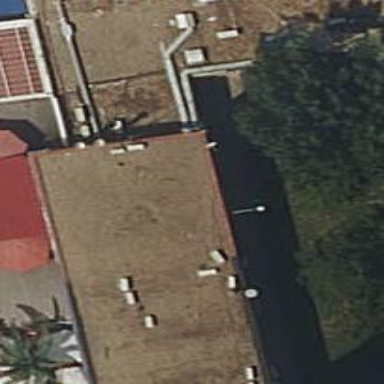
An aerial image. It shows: Cafe.